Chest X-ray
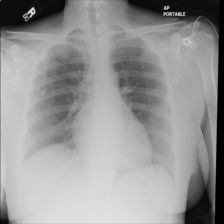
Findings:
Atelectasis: negative
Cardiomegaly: negative
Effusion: negative
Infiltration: negative
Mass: negative
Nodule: negative
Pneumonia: negative
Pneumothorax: positive
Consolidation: negative
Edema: negative
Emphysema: negative
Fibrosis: negative
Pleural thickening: negative
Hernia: negative